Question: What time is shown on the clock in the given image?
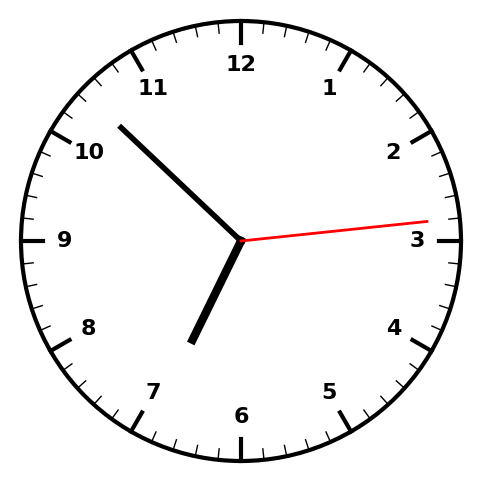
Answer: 06:52:14